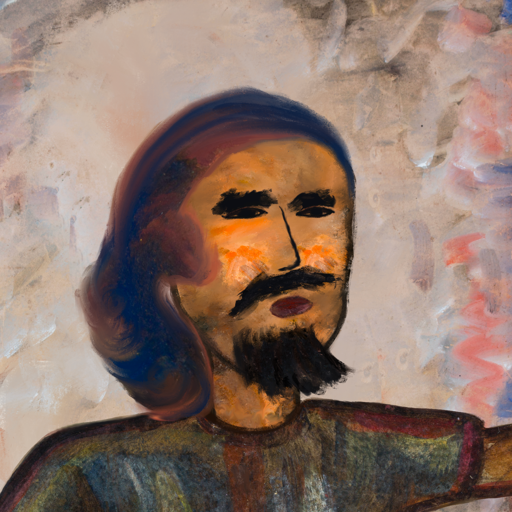
Background: Roy_Bahadur, Head And Neck Side: Gypsy_Queen, Face Side: Mosgoul, Bust: Mosgoul, Hair Side: Mother_And_Son_Son, Head Accessory: Blank, Second Necklace: Blank, Necklace: Blank, Baby: Blank